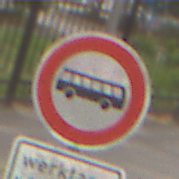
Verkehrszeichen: VerbotKraftomnibusse
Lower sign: ZeitangabenMitBeschraenkungAufWochentage7
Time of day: MorningAfternoon
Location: Outdoor (Urban)
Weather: Overcast
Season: NotSpecified
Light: Natural